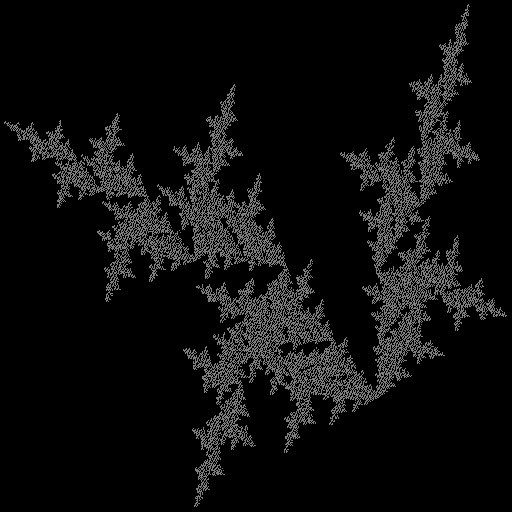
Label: a3